Field crop: maize
Growth stage: 1
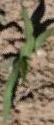
Species: maize